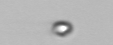
Label: nanoplankton_mix